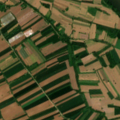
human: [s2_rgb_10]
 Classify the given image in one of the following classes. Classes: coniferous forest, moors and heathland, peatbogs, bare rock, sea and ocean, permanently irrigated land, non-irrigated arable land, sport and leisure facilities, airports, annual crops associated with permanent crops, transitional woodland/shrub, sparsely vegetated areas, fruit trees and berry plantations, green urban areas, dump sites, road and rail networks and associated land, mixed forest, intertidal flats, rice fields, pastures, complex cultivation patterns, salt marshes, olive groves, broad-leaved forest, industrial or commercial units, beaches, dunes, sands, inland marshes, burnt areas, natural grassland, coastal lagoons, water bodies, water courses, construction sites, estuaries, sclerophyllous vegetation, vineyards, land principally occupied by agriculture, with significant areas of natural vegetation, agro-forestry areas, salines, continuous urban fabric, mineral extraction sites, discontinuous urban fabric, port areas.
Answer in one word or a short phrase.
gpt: non-irrigated arable land, water courses